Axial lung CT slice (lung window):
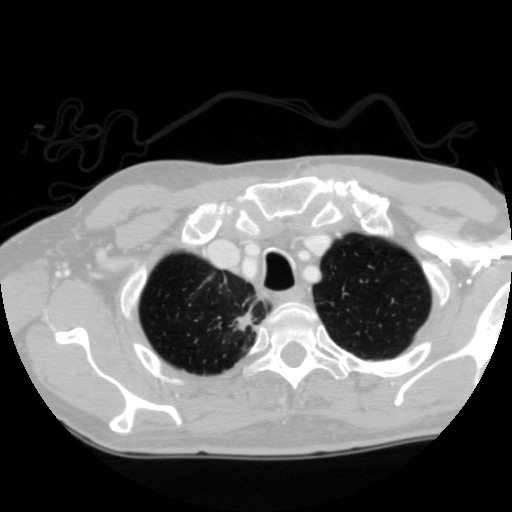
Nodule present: no